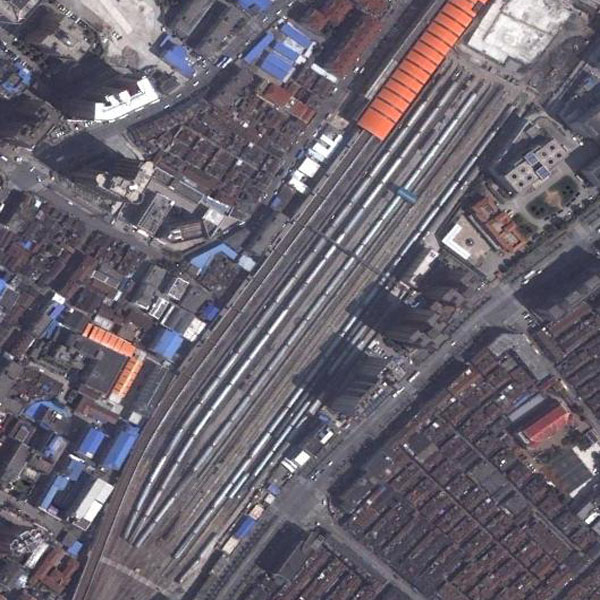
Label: RailwayStation